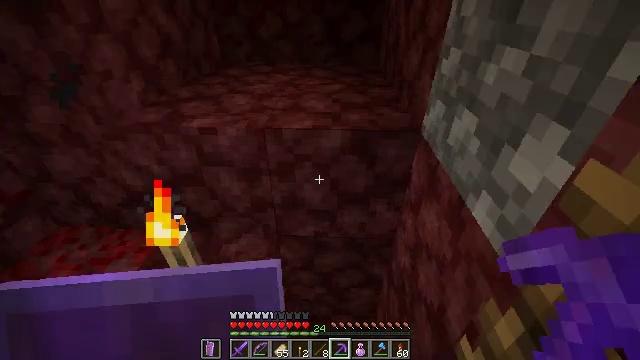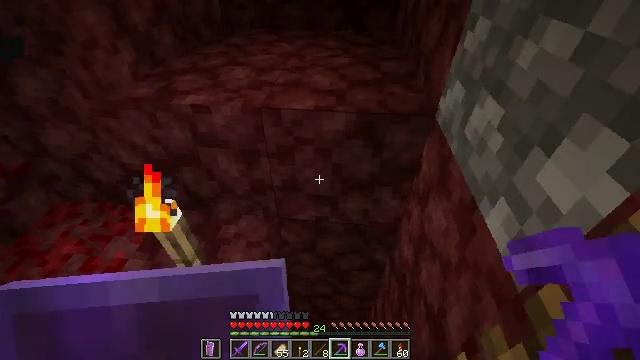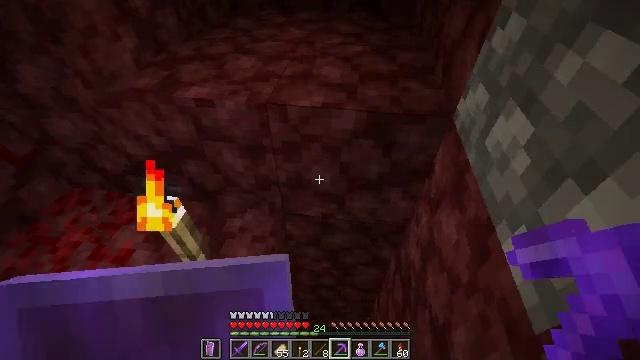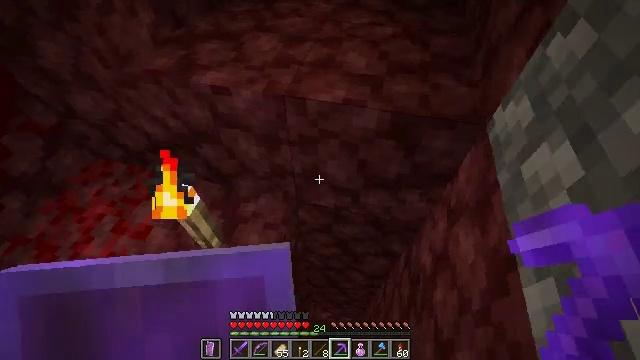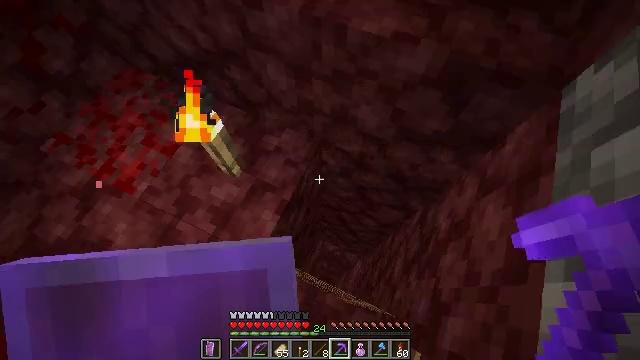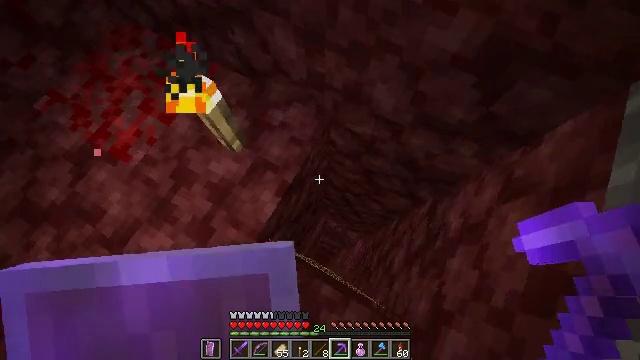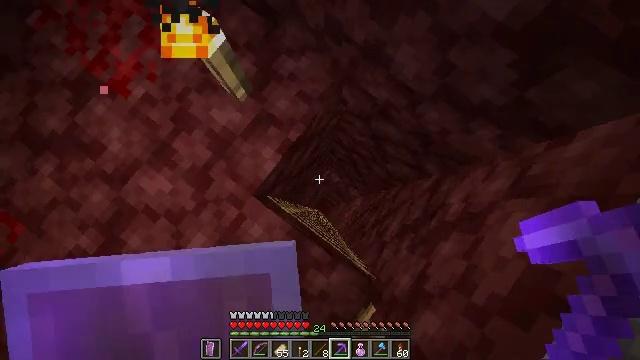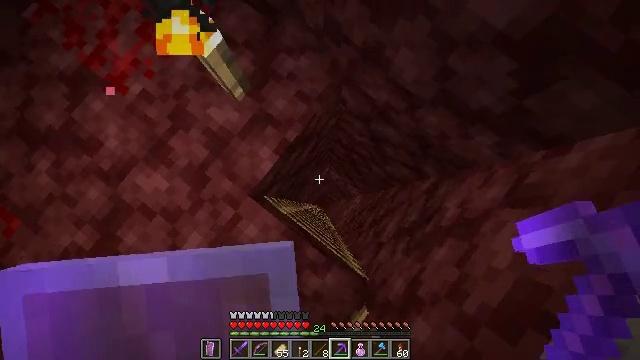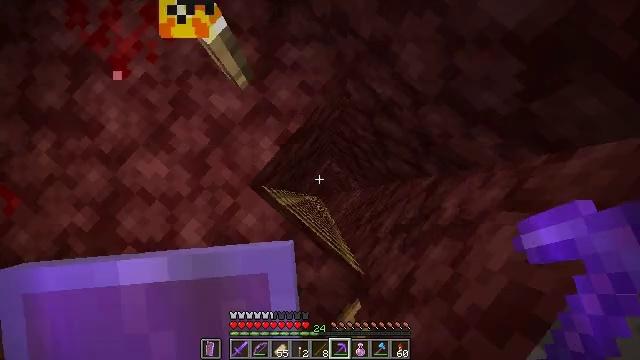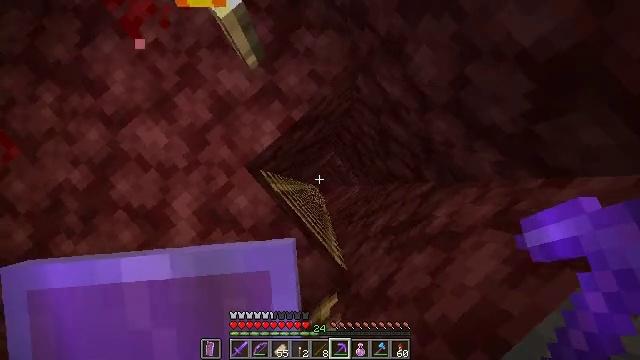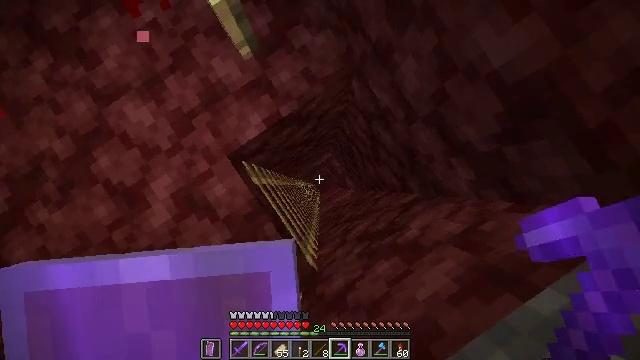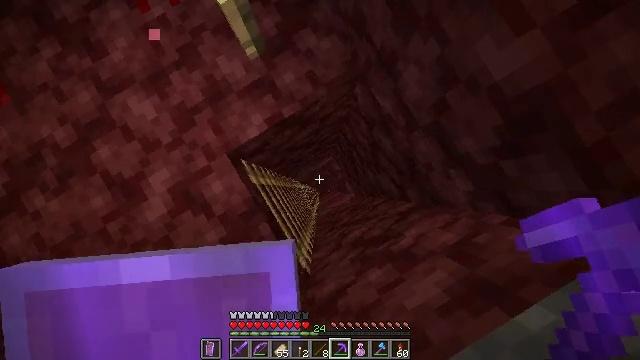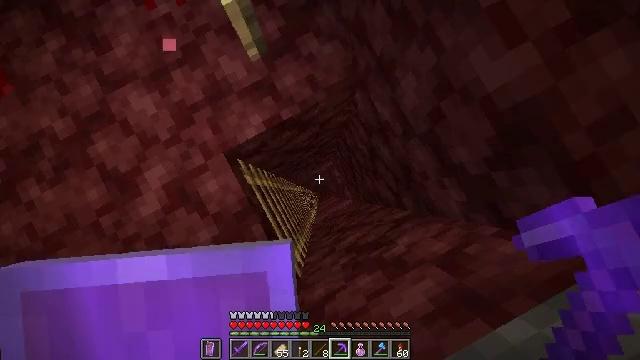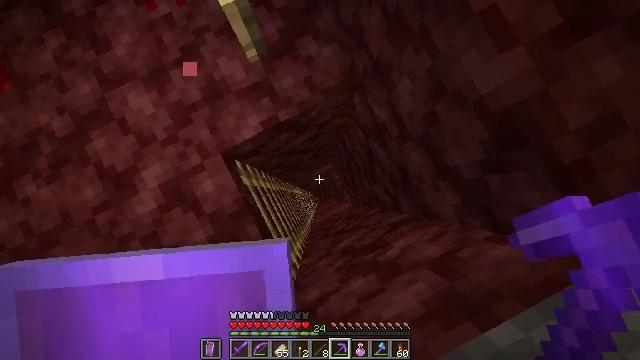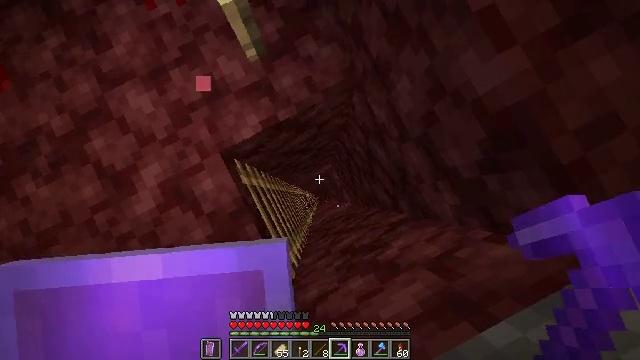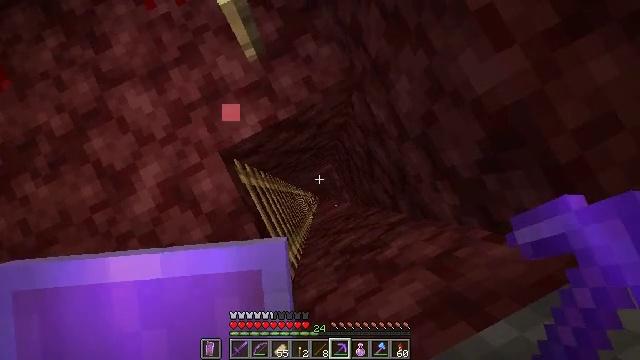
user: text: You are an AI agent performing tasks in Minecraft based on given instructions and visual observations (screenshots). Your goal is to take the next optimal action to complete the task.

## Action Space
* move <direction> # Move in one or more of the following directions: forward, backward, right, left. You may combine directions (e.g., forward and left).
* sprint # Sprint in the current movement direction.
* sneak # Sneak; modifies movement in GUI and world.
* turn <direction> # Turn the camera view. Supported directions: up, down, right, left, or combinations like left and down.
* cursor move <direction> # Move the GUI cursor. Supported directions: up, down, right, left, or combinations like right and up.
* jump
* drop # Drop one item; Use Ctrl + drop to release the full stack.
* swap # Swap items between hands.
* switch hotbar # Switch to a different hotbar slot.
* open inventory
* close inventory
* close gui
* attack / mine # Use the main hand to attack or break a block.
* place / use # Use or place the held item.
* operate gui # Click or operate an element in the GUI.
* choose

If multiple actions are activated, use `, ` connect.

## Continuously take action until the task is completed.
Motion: motion action
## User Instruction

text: Gather blackstone for crafting.
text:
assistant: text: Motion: move forward, turn left and down
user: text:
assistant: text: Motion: move forward, turn left and down
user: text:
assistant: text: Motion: move forward, turn left and down
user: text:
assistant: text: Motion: move forward, turn left and down
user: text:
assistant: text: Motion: turn left and down
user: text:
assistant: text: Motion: turn left and down
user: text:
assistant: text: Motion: turn left and down
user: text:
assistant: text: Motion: turn left and down
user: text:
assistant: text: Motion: move right, turn left and down
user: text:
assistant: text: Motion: turn left
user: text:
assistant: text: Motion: turn left
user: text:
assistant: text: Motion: turn left and up
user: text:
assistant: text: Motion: no_op
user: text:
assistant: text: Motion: no_op
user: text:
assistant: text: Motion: no_op
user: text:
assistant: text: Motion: no_op
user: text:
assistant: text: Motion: move right
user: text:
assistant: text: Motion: move right
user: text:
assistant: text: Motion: turn left
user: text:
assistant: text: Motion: turn left
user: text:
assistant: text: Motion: turn left and up
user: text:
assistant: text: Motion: turn left and up
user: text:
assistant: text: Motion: no_op
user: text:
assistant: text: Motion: move forward
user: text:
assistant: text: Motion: move forward
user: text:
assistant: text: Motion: move forward
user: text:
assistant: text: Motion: no_op
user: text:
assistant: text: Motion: no_op
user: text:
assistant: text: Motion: no_op
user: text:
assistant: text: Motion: no_op